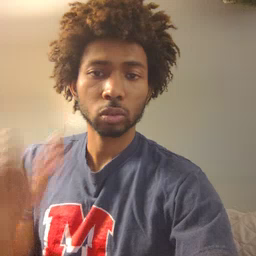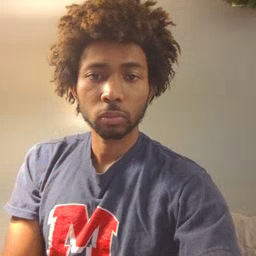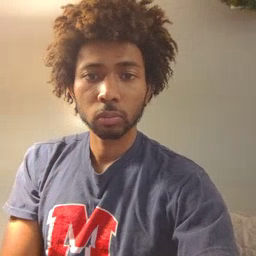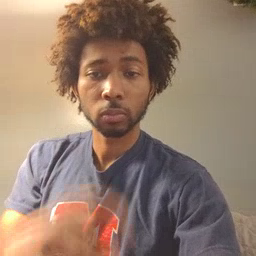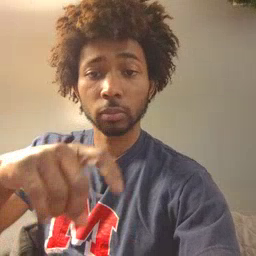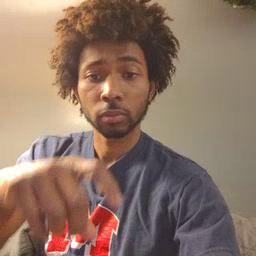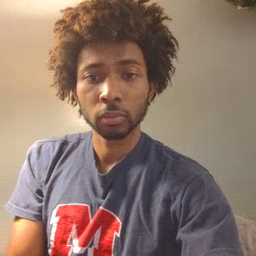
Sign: time